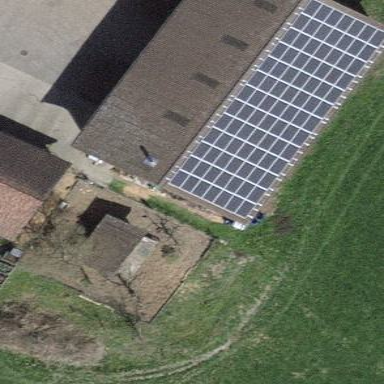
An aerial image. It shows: Solar power generator using photovoltaic panels.